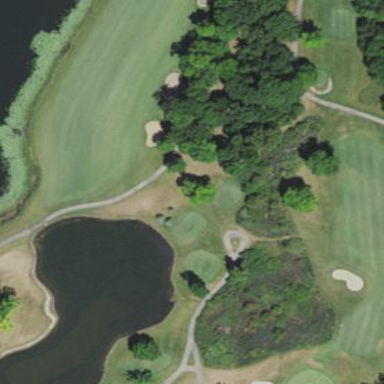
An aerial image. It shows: Area of rough grass used for golf.